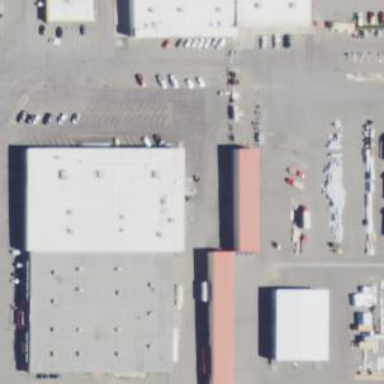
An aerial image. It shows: Retail building housing hardware shop.